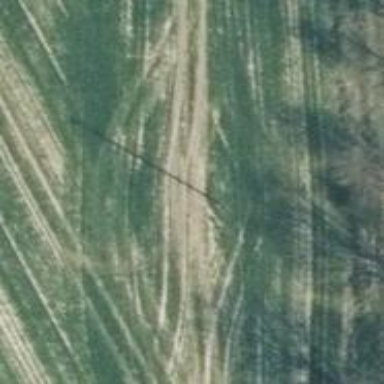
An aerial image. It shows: Power pole.